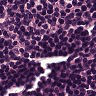
Metastatic tissue present: no